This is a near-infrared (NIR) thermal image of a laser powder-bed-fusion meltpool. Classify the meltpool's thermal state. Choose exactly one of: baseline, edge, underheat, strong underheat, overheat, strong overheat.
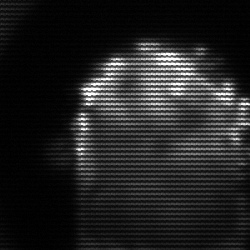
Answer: baseline